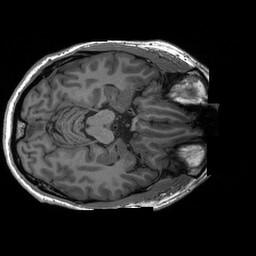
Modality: T1w
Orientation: axial
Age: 37
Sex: male
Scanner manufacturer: siemens
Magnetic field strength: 3 T
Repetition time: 2.3 s
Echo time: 0.00233 s